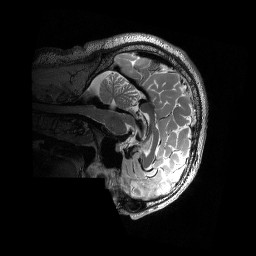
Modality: T2w
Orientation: sagittal
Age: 49
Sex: male
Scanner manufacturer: siemens
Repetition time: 3.2 s